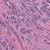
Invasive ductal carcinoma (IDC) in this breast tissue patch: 1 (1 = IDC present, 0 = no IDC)